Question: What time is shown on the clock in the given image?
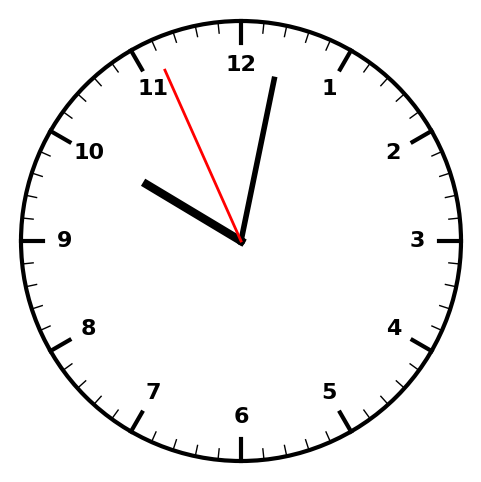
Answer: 10:01:56